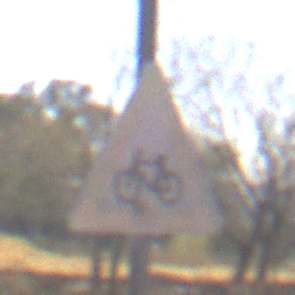
Verkehrszeichen: RadverkehrRechts
Umgebung: Outdoor, Nature
Tageszeit: Midday
Wetter: Clear
Licht: Natural
Jahreszeit: NotSpecified
Kontrast: HighContrast